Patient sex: M
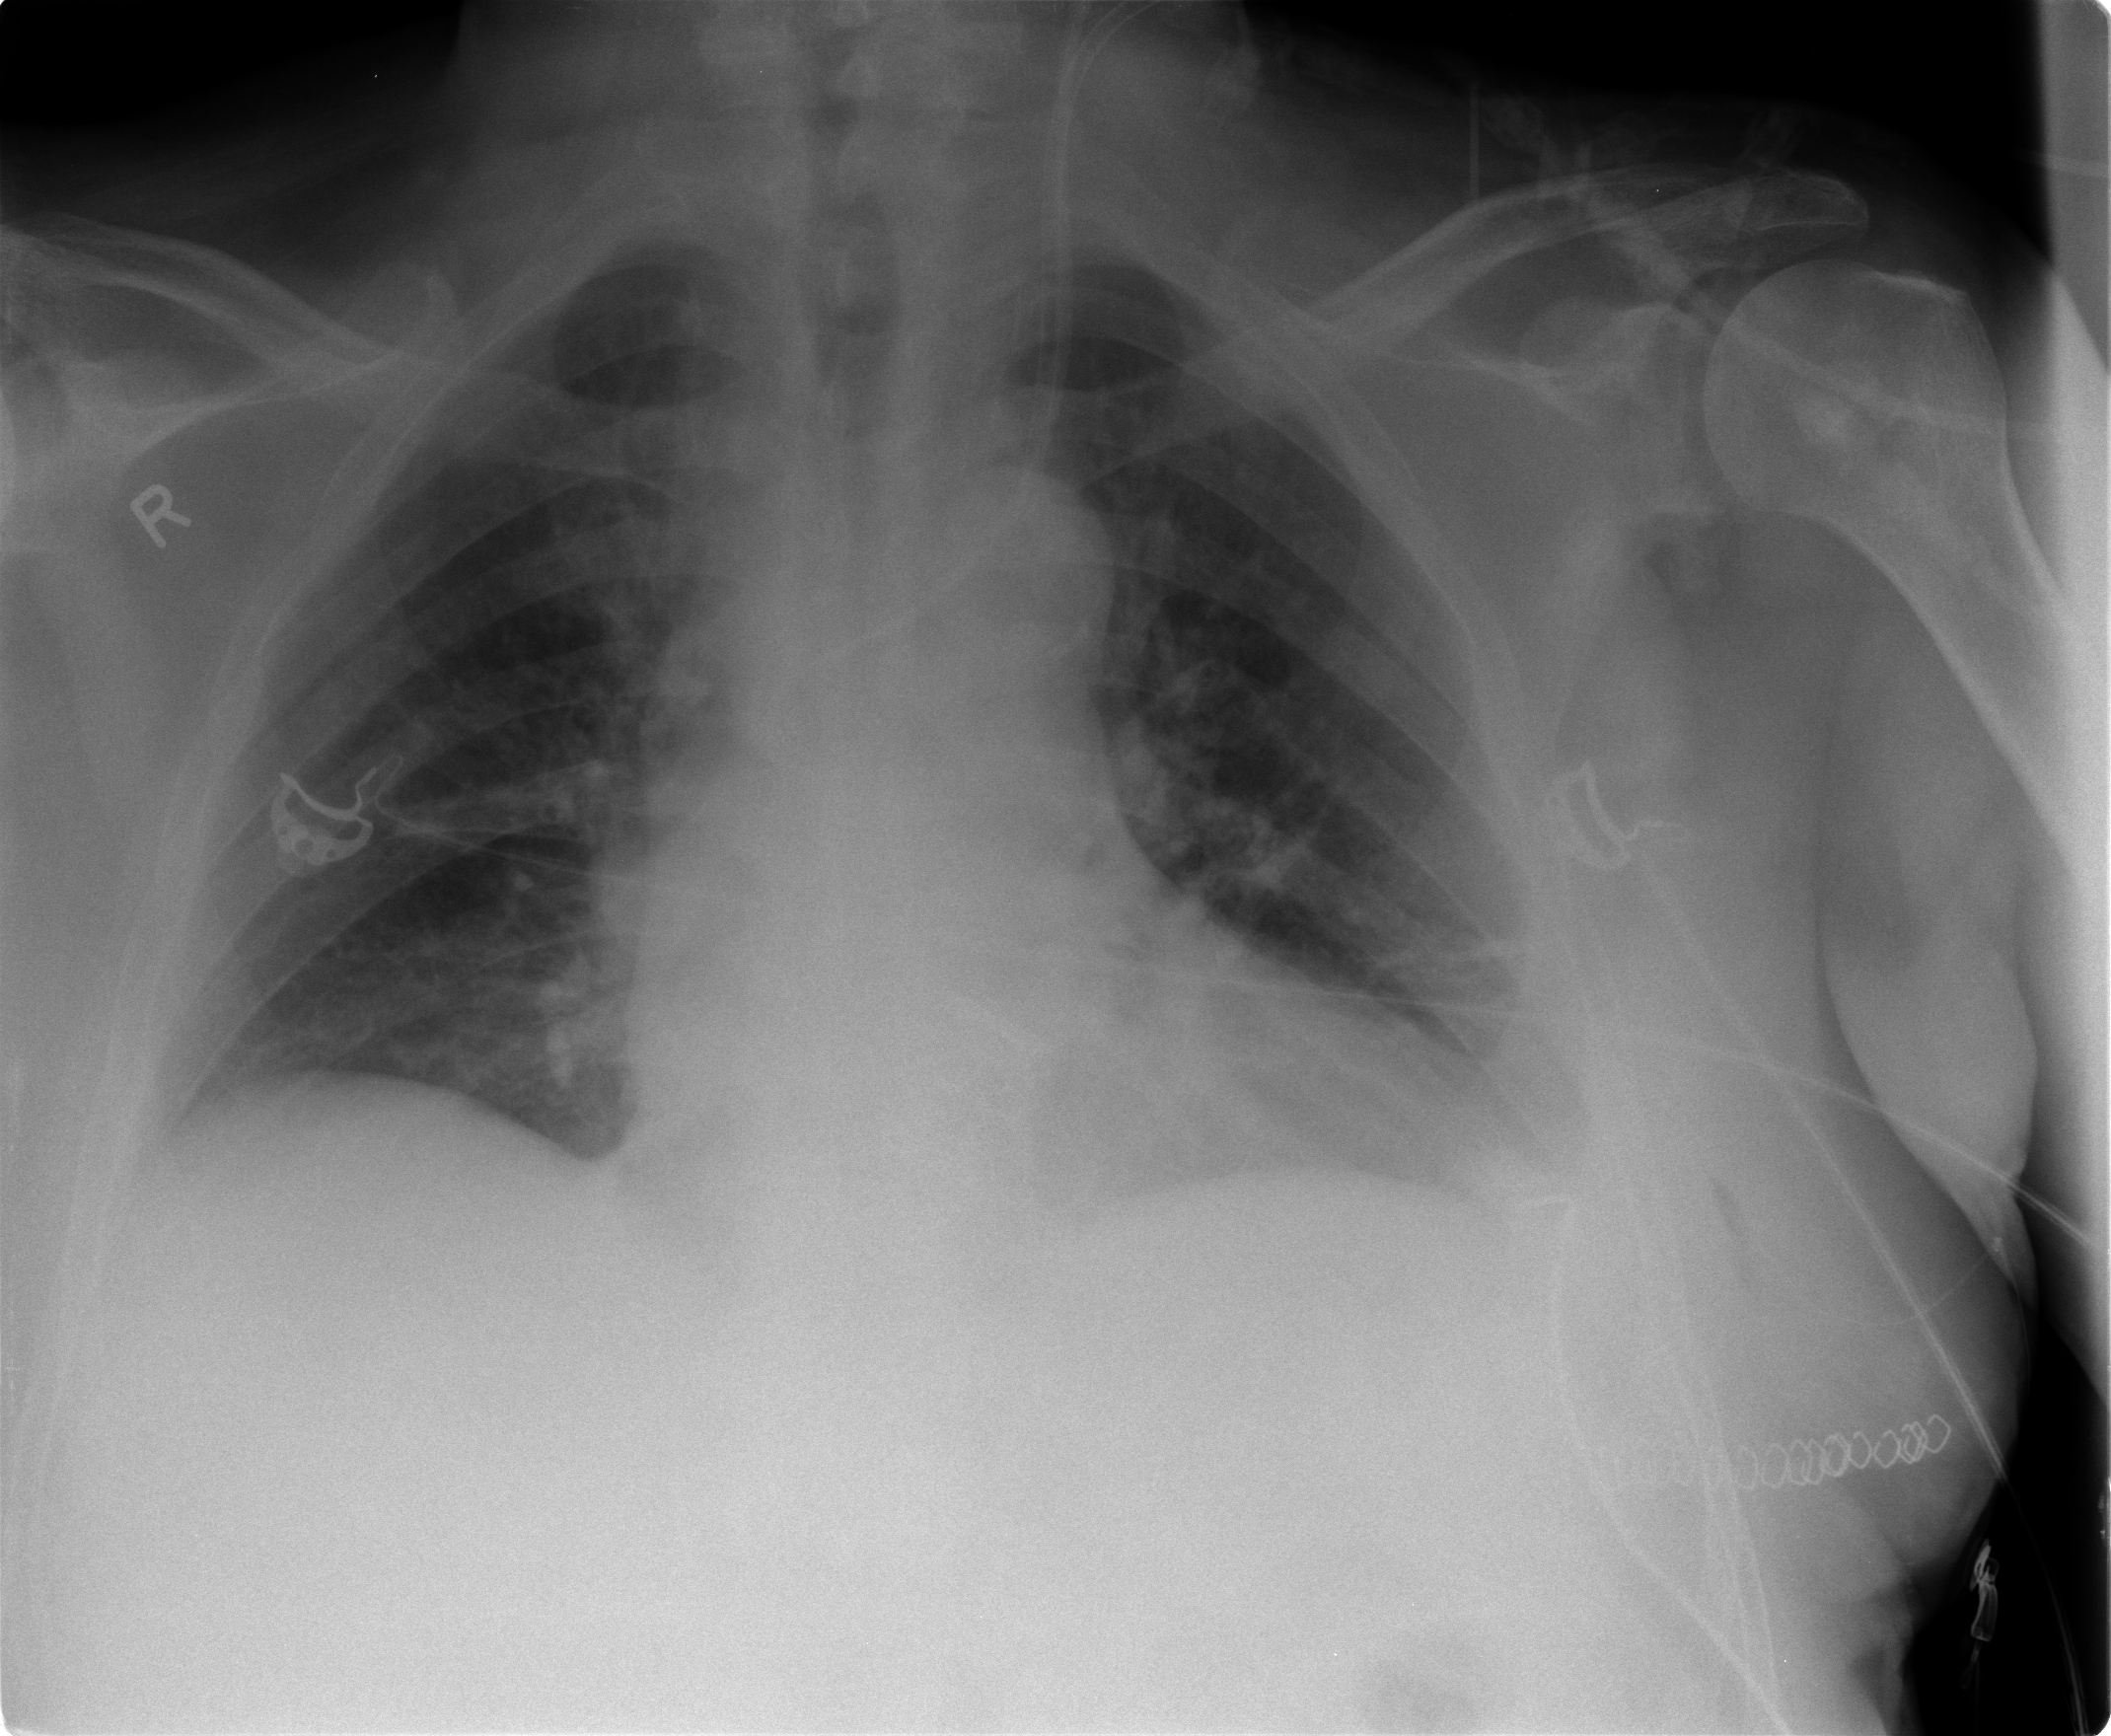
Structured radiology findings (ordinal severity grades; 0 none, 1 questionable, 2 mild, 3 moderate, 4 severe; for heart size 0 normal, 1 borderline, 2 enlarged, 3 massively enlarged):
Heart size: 0
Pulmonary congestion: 1
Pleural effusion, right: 0
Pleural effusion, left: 1
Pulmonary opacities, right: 1
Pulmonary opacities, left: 0
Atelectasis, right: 2
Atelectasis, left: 2